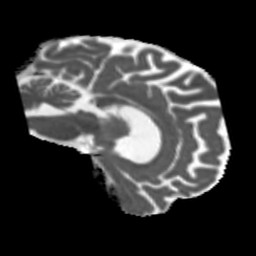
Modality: MD
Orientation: sagittal
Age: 55
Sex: male
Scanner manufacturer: siemens
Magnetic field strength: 3 T
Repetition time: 5.47 s
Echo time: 0.0854 s